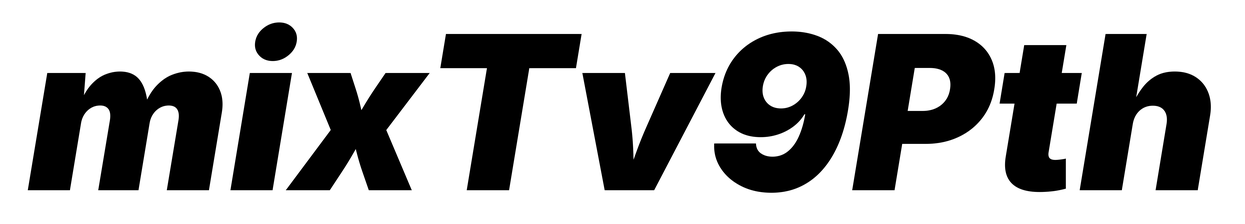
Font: Inter-Italic_Black_Italic